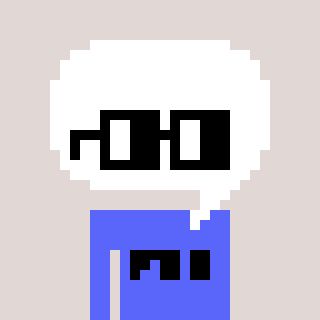
a pixel art character with square black glasses, a speech bubble-shaped head and a purple-colored body on a warm background